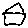
Label: house